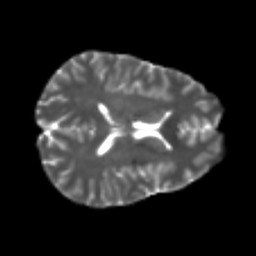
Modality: T2w
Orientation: axial
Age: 22
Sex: male
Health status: healthy
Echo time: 0.074 s